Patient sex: M
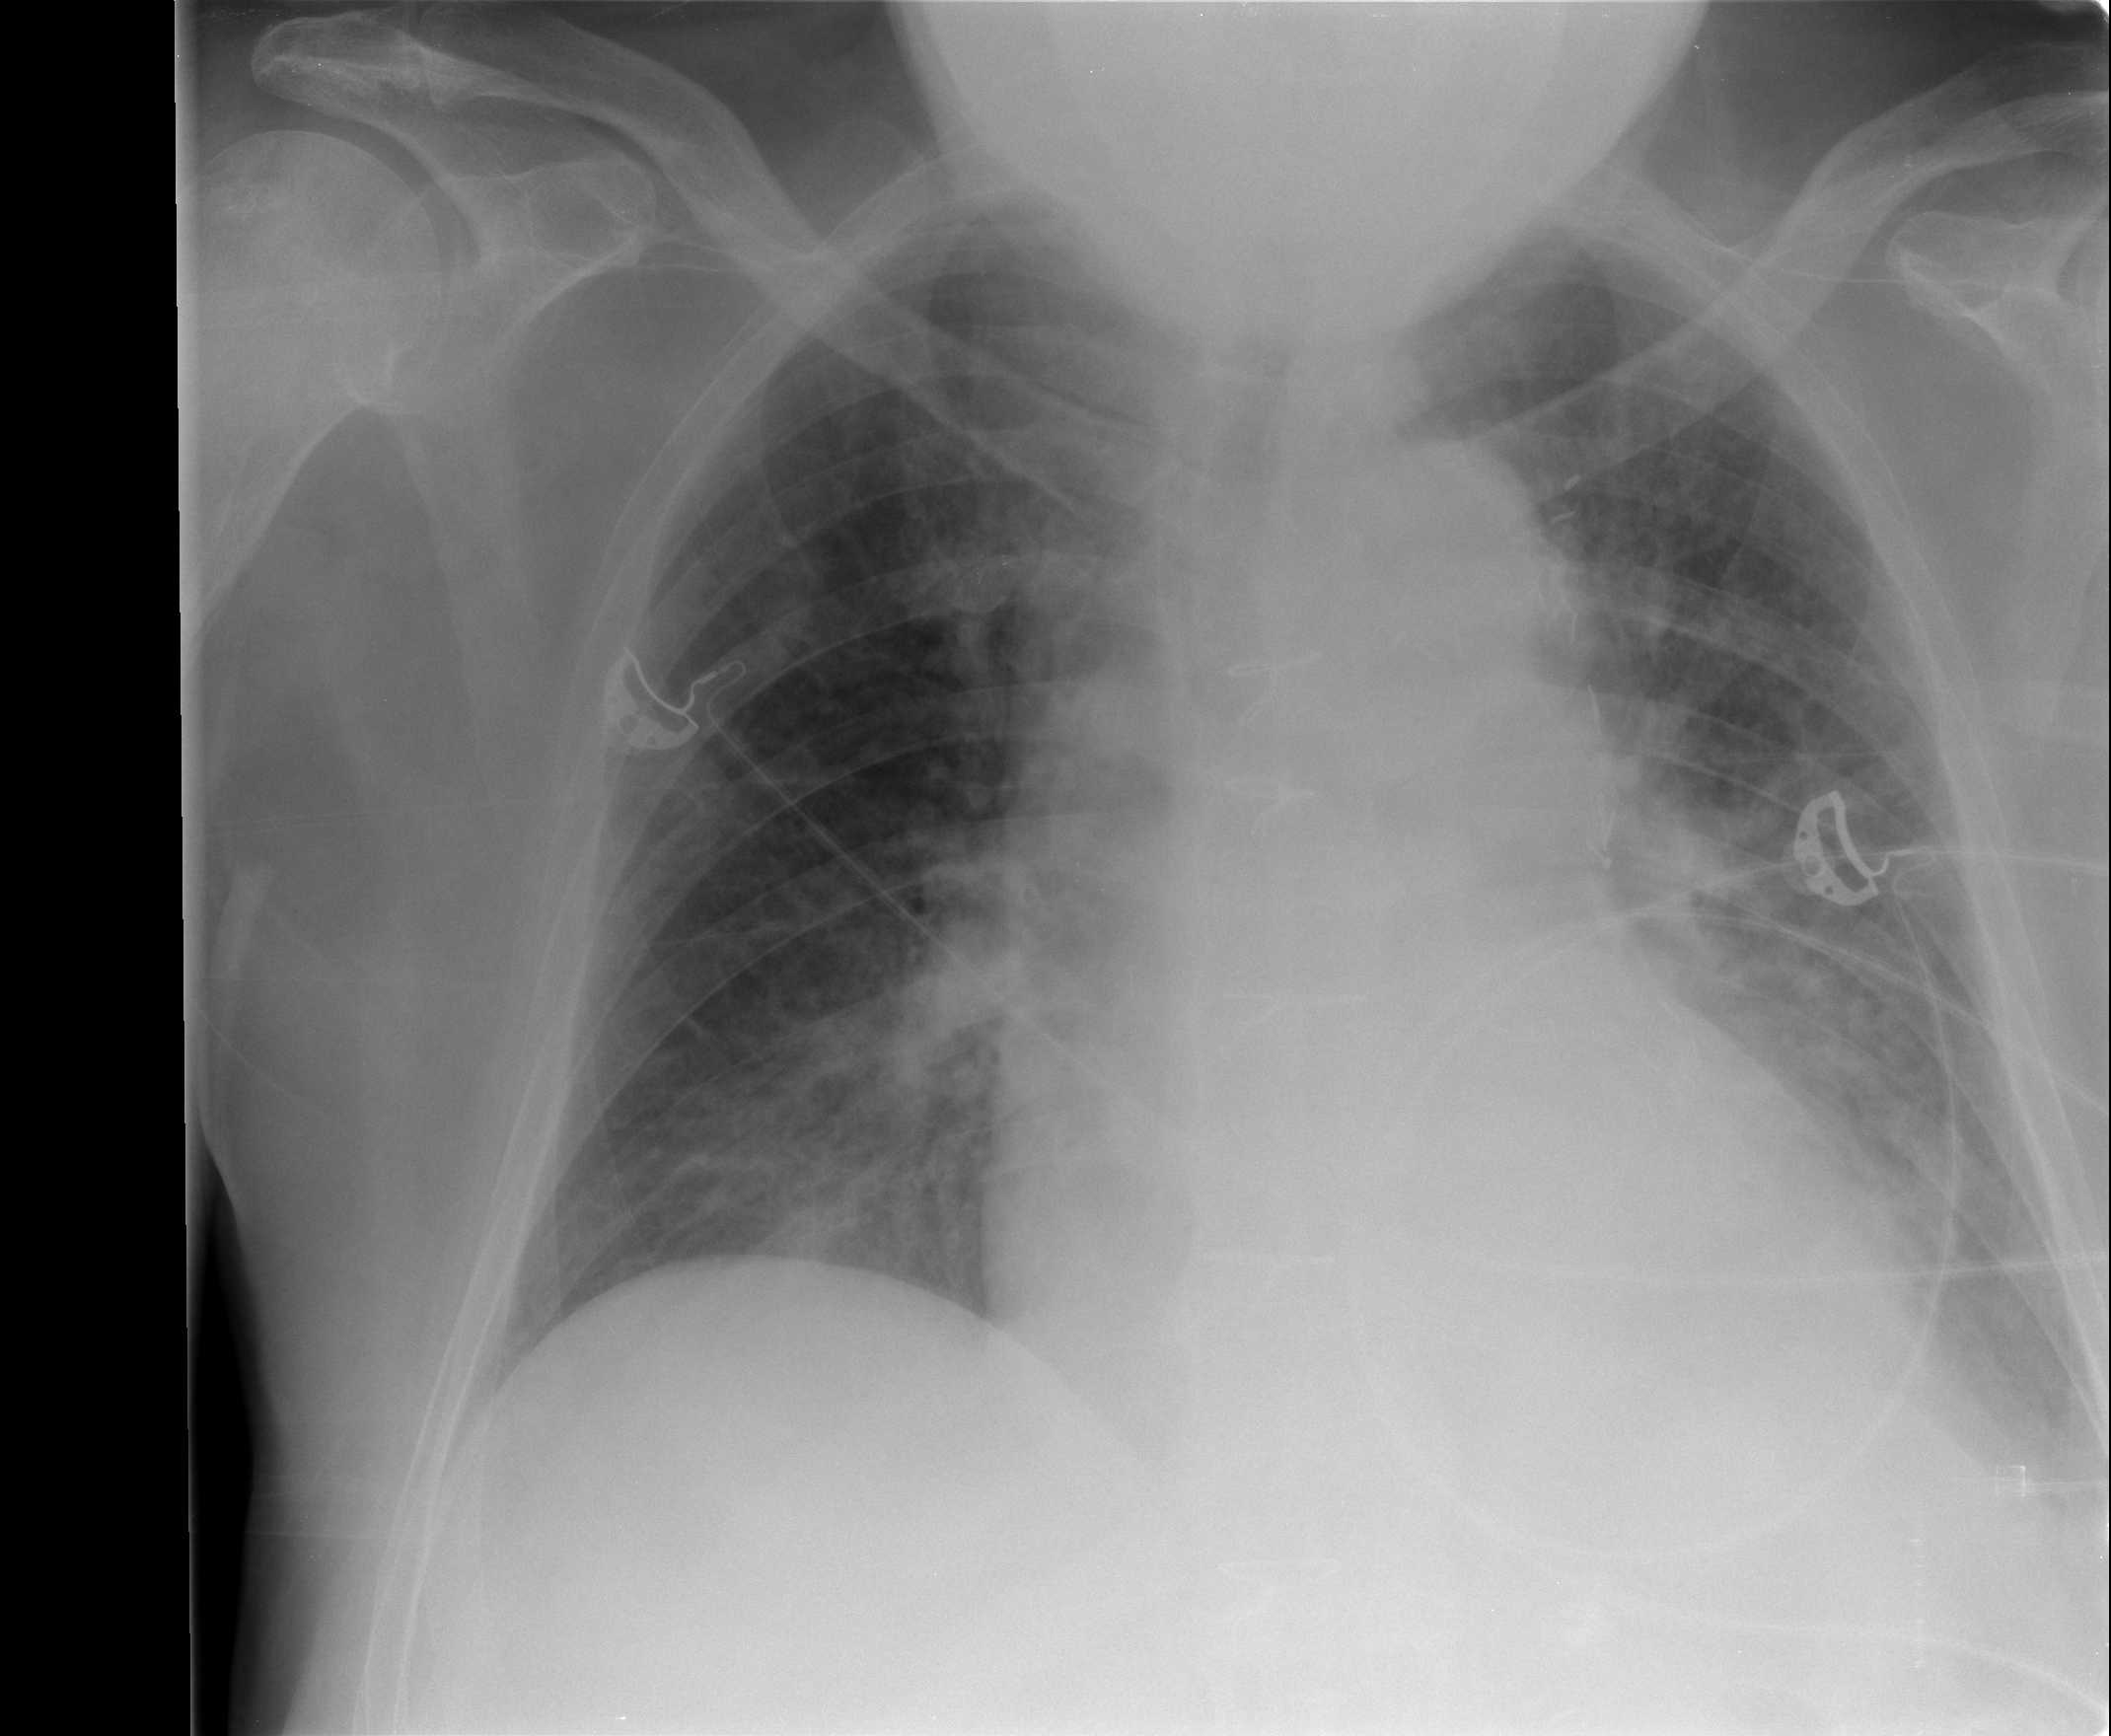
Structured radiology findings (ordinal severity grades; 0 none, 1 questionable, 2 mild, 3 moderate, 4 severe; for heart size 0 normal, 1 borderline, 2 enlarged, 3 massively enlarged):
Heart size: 2
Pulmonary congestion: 2
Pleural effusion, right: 1
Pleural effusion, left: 2
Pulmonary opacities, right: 1
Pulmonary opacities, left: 2
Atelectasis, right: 2
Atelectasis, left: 2